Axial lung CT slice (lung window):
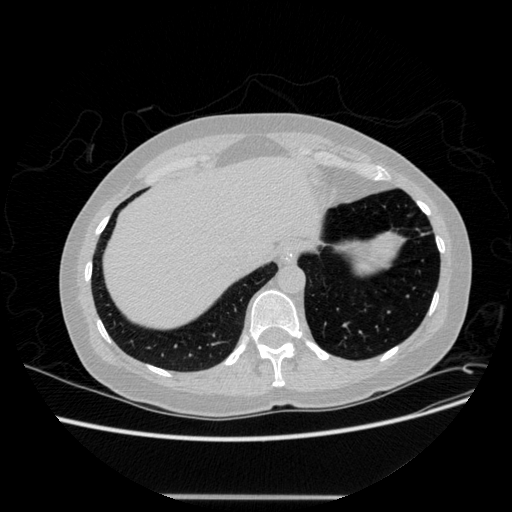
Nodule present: no